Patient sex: M
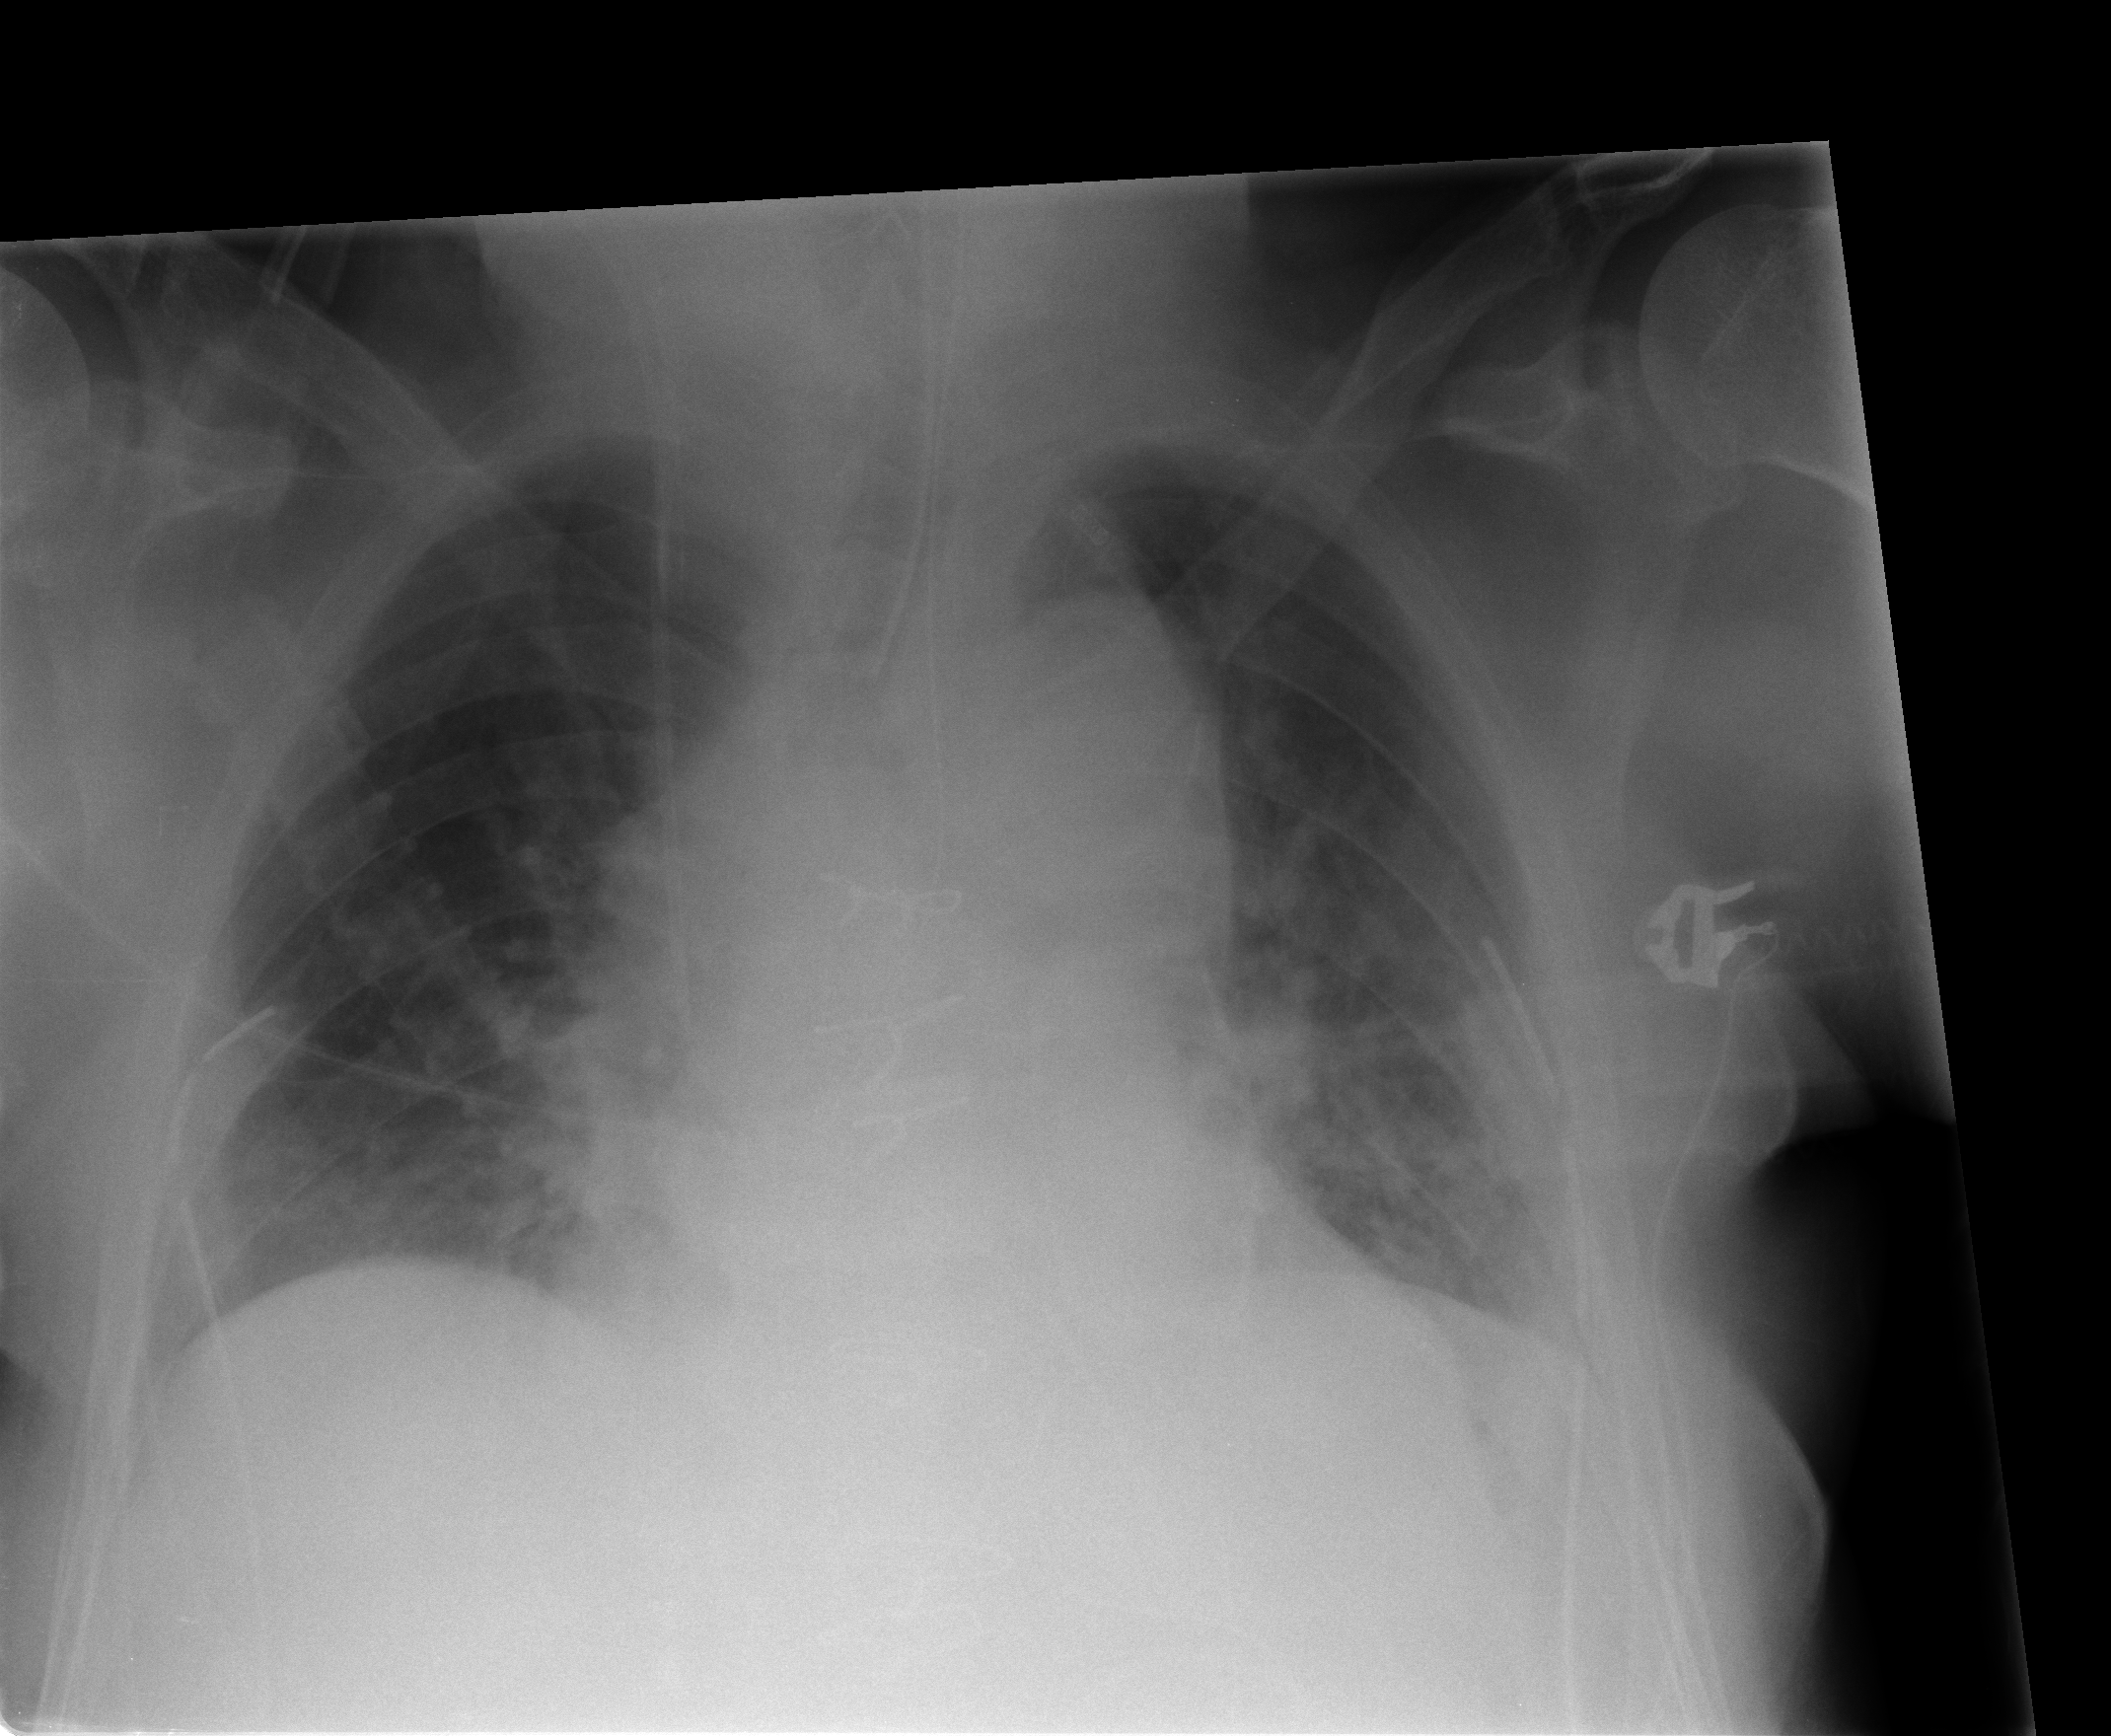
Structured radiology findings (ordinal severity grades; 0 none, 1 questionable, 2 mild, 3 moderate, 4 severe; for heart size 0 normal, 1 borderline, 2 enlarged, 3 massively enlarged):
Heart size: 0
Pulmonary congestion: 0
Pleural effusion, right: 0
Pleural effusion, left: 2
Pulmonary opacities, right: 0
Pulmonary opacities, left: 0
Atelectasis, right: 2
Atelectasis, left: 2